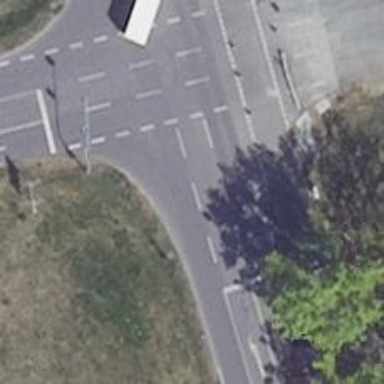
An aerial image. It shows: Road with traffic signals.